Question: I'm very new to GTM, but have managed to get virtual page views working for popups that are loaded via ajax and I'm slowly getting the hang of it.
What I'm now trying to do is create a trigger that fires on a specific page view . Ordinarily this would be trivial using a page view event, but because the page in question only gets page views, this does not fire when viewed via this ajax loaded content.
For reference, this is how I set up the virtual page view;
On the relevant template file I have the following javascript (and dynamic php variables);
'''
dataLayer.push({
'event': 'VirtualPageview',
'virtualPageURL': '/".$page->page_uri."',
'virtualPageTitle': '$node_data[title]'
});
'''
- 'virtualPageURL''virtualPageTitle'- 'VirtualPageview'- 'VirtualPageview'

How can I get this virtual page view to fire other page view events in GTM?
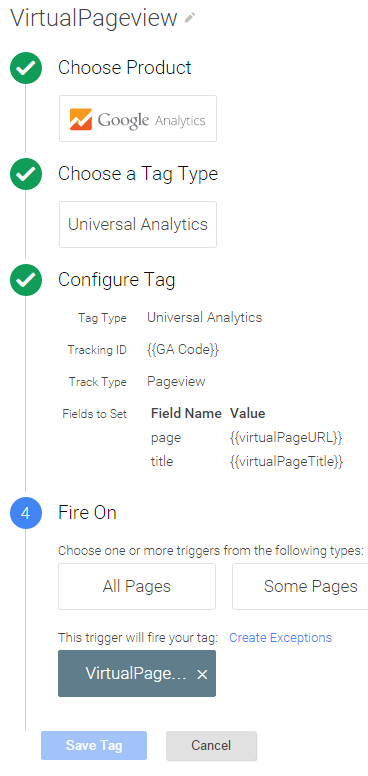
Answer: Figured it out myself after a load of trial and error. Turns out it wasn't too complicated after all. Here's what I did;
After copying the virtual page trigger, I added another condition for the 'virtualPageURL' to match a url that I specified.

Then I created a new analytics tag with an event . Clicked on in the section and selected my newly created trigger.
Then hey presto, it fires the trigger when on that specific page when triggered via a virtual page view.